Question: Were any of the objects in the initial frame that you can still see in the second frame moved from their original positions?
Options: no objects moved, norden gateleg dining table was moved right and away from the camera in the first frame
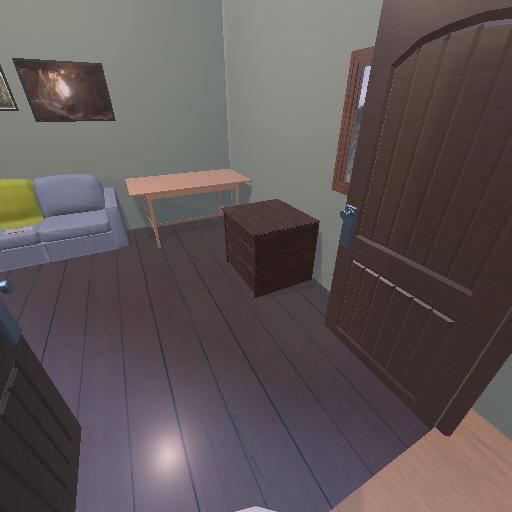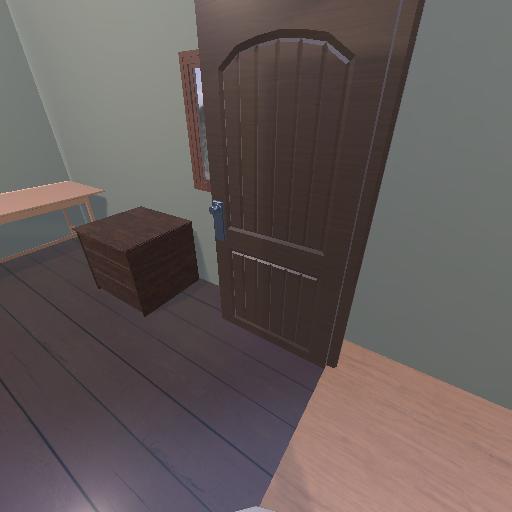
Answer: no objects moved